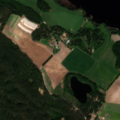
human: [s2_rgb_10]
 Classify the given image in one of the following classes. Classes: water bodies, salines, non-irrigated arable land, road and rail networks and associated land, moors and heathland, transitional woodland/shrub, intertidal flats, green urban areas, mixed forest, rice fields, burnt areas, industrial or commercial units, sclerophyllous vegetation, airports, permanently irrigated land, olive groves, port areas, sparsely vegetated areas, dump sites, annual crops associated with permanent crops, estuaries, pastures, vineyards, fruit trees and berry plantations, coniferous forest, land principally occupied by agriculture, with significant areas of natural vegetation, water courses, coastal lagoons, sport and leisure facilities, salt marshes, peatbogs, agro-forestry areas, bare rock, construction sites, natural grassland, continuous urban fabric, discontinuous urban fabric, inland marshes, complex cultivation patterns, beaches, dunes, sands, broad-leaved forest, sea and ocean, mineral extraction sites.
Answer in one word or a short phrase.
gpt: non-irrigated arable land, land principally occupied by agriculture, with significant areas of natural vegetation, coniferous forest, water bodies